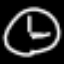
Label: clock